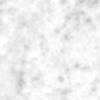
Label: no_change